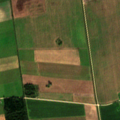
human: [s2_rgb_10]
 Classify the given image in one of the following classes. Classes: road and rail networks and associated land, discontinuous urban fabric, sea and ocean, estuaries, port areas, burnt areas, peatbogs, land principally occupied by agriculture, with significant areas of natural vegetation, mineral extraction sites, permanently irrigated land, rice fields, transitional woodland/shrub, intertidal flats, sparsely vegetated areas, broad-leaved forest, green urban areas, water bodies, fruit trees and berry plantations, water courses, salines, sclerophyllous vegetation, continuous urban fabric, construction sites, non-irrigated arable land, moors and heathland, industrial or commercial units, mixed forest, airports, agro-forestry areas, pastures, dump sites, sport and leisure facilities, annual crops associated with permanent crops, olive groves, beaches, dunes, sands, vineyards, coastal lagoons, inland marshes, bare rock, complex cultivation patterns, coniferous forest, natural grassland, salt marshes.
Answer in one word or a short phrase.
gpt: non-irrigated arable land, complex cultivation patterns, broad-leaved forest